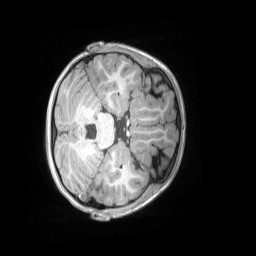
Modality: T1w
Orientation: axial
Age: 5
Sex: male
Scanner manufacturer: siemens
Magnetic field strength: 3 T
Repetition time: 2.53 s
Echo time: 0.00164 s